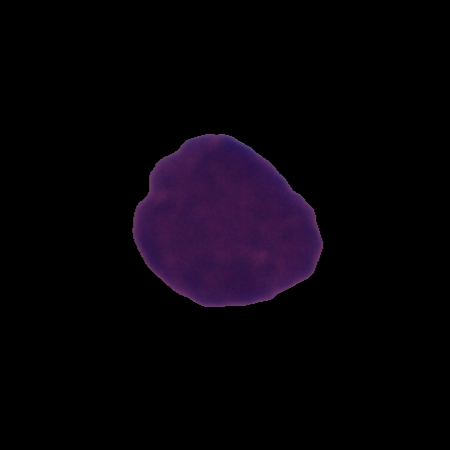
Label: cancer